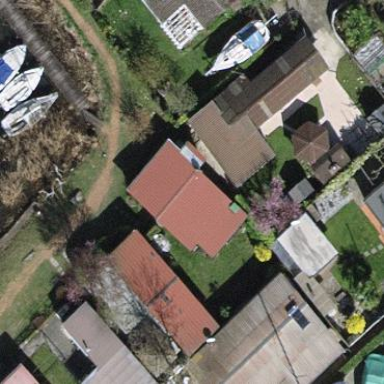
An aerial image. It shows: Static caravan building.